Aerial crown-view tile of a tropical tree (Barro Colorado Island, Panama), acquired 20250414:
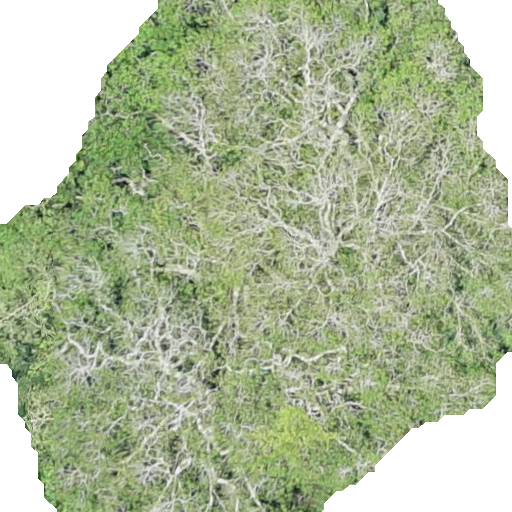
Species: Hura crepitans
GBIF accepted scientific name: Hura crepitans
Crown area: 379.29 m²